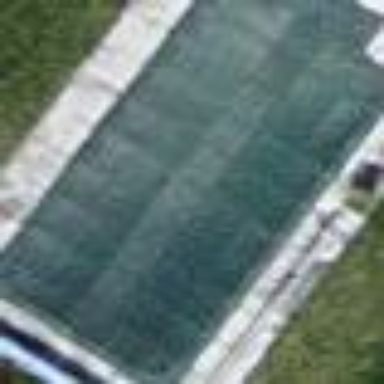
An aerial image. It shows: Swimming pool located in leisure land.